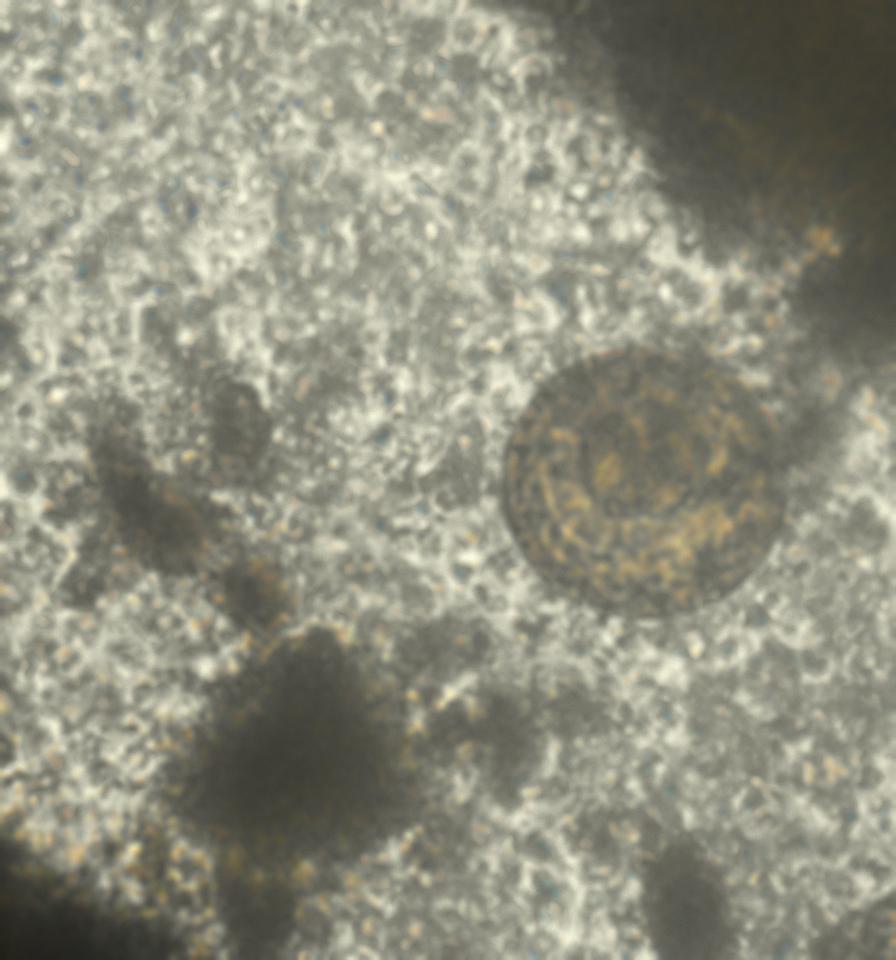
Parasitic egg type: Hymenolepis diminuta